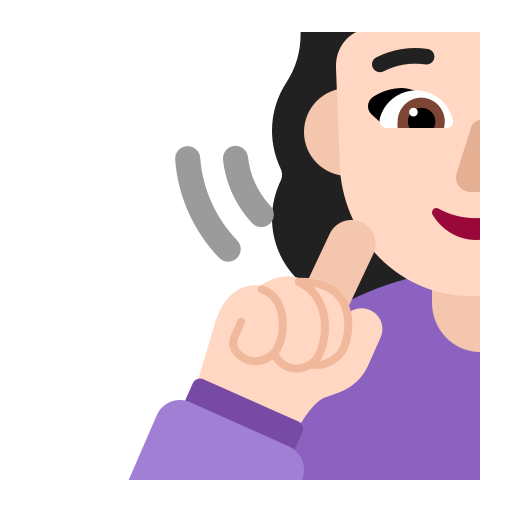
man deaf flat light